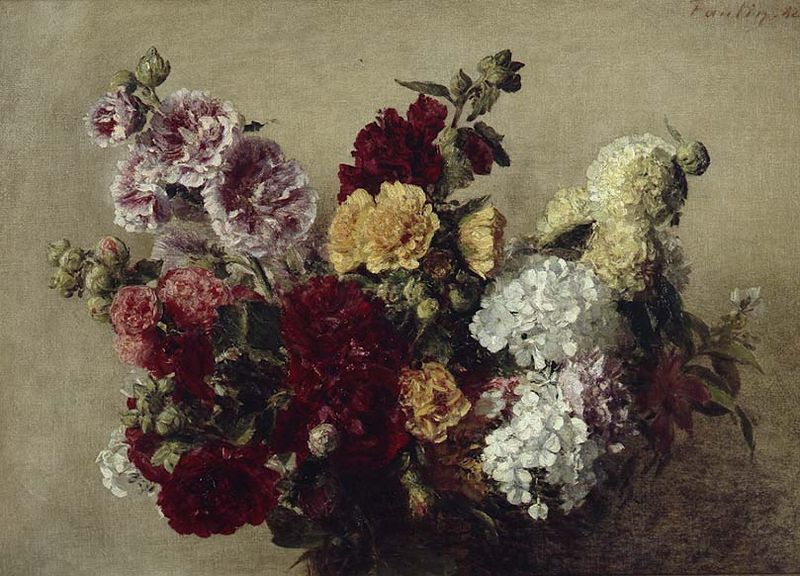
Titel: Malvenstrauss
Künstler: Henri Fantin-Latour
Standort: Karlsruhe
Institution: Staatliche Kunsthalle Karlsruhe
Schlagwörter: blau, blätter, dunkel, gemälde, schatten, weiß, gelb, grün, impressionismus, ocker, blume, blumen, braun, bunt, grau, hell, hintergrund, licht, orange, schwarz, tisch, vordergrund, ölbild, blüte, blüten, rose, rosen, rot, beige, malerei, alt, wand, bild, signatur, öl, natur, pastos, boden, blatt, pflanze, pflanzen, rosa, schön, zart, stilleben, stillleben, vase, farbig, schrift, sommer, papier, perspektive, farben, farbe, lila, violett, blümchen, vogelperspektive, ölgemälde, impressionistisch, dunkelrot, strauss, stil, langweilig, still, pfingstrose, gesteck, flieder, tor, blumenstrauss, bouquet, foto, oben, aufgeblüht, blühen, blütenblätter, pink, tulpe, stiele, vanitas, eng, geld, plastisch, blumenstillleben, stengel, hässlich, leinwand, nelke, stängel, welk, gedeckt, karte, knospe, knospen, pfingstrosen, üppig, gefüllt, zentral, rosenstrauß, weinrot, blumenstilleben, nelken, geöffnet, hortensie, hortensien, lilien, hyazinthen, schneeball, natürlich, blumengesteck, astern, blumenbouquet, strass, malven, karlsruhe, herrlich, narzissen, straus, chrysanthemen, fplanzen, blimen, chrysanteme, buket, weoß, bung, hibiskus, giftig, blumenarrangement, wildblumen, stockrosen, stauß, bulmen, hyazinthe, postkartenmotiv, gelbn, 1912, 12, 82, phlox, levkojen, stockrisen, fautin, faulin, pfingsrose, blumen karlsruhe, stilleben blumen, blumenensemble, gifitg, duftend, hortenzien, hyazinte, 1730, 1812, pauling, pauting, 42, ckblumen, kunstblumen, forutin, geldrot, horensie, flox, fountin, levkoje, knope, paulin, hortensia